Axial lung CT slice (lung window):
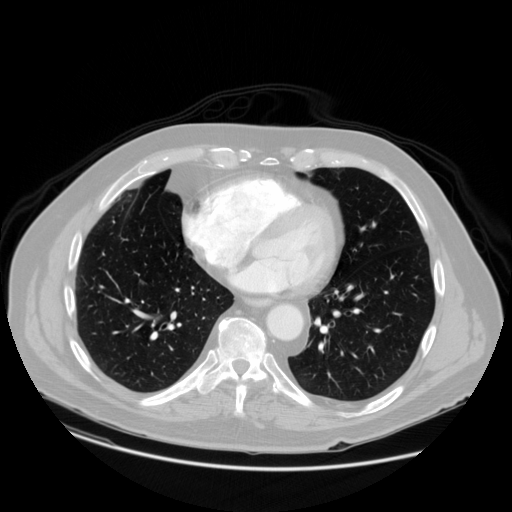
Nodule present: no